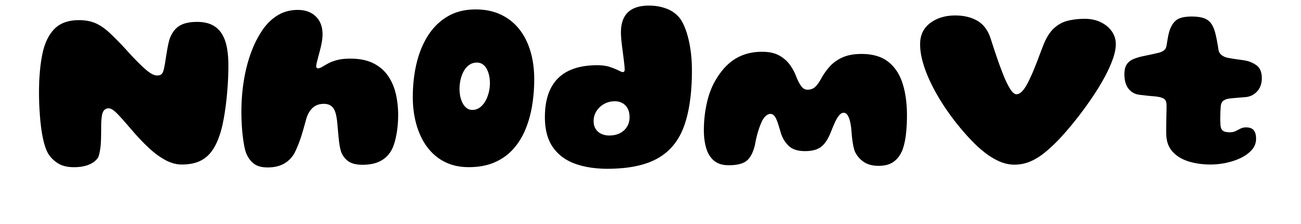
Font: Gluten_ExtraBold